Interaction volume radius: 10 \u00c5
Interaction volume height: 45 \u00c5
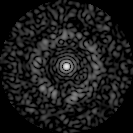
Disorder parameter: 0.837